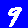
Digit: 9